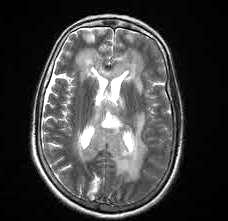
Label: notumor